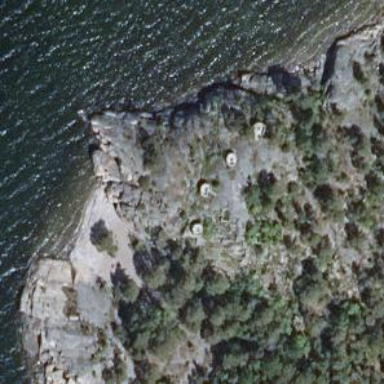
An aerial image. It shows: Historic military ruins.